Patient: sex M, age 83
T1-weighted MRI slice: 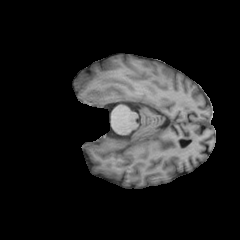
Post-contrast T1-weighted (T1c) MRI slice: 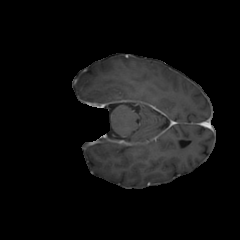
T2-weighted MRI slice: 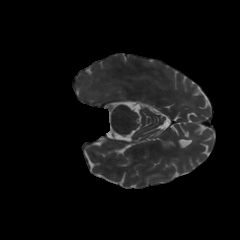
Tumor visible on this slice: no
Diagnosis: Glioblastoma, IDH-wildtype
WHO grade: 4